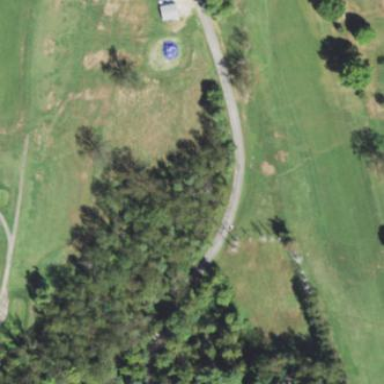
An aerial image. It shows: Area with grass used as rough in golf course.